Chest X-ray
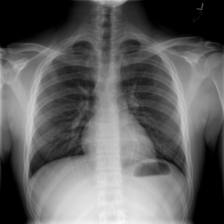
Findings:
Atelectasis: negative
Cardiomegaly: negative
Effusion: negative
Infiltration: negative
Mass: negative
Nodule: negative
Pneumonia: negative
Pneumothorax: negative
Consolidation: negative
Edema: negative
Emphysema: negative
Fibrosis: negative
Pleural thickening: negative
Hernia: negative